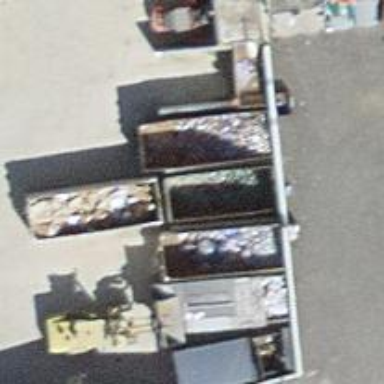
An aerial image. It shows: Recycling center for various types of waste.